Question: I'm using jqgrid 4.4.4, and I seem to have come across a problem.
By removing scroll:true, the data did not double as it previously were.
When the data exceeds the height of the jqgrid, a scroll bar appears. But the scrollbar overlaps the data as shown on the picture.

I have tried both autowidth:true, scrollOffset, defining a pixel width ++, but nothing seems to work.
I'm working on a fairly huge project, and I love working with jqgrid. But I see it as a necessity to make these problems obsolete.
Code:
'''
var grid = $("#table").jqGrid(
{
datatype: "local",
height: "auto",
width: 1000,
scroll: true,
colNames:['','1992','1997','2002','2007',
'2012','2017','2022','2027','2032','2037'],
colModel: [{name:'Name',index:'Name', align: 'left'},
{name:'Col0',index:'Col0'},{name:'Col1',index:'Col1'}
{name:'Col2',index:'Col2'},{name:'Col3',index:'Col3'},
{name:'Col4',index:'Col4'},{name:'Col5',index:'Col5'},
{name:'Col6',index:'Col6'},{name:'Col7',index:'Col7'},
{name:'Col8',index:'Col8'},{name:'Col9',index:'Col9'}],
multiselect: true,
caption: "Table",
shrinkToFit: true,
data: [{ Name: 'County1', Col0: '11 273', Col1: '11 431',
Col2: '12 515', Col3: '13 414', Col4: '15 143',
Col5: '16 852', Col6: '18 362', Col7: '19 698',
Col8: '20 821', Col9: '21 734' },
{ Name: 'County2', Col0: '22 530', Col1: '24 457',
Col2: '25 763', Col3: '27 247', Col4: '28 970',
Col5: '31 135', Col6: '32 977', Col7: '34 649',
Col8: '36 020', Col9: '37 158' },
{ Name: 'County3', Col0: '11 909', Col1: '12 734',
Col2: '14 037', Col3: '14 873', Col4: '17 284',
Col5: '20 083', Col6: '22 877', Col7: '25 603',
Col8: '28 064', Col9: '30 210' },
{ Name: 'County4', Col0: '10 465', Col1: '12 165',
Col2: '12 962', Col3: '13 890', Col4: '15 154',
Col5: '16 293', Col6: '17 284', Col7: '18 174',
Col8: '18 897', Col9: '19 446' },
{ Name: 'County5', Col0: '13 300', Col1: '14 350',
Col2: '15 777', Col3: '16 791', Col4: '17 809',
Col5: '18 971', Col6: '19 931', Col7: '20 785',
Col8: '21 452', Col9: '21 930' }]
//hiddengrid: true
}
);
CSS:
.ui-jqgrid-bdiv {
max-height:300px;
}
'''
JSFiddle that describes my problem:
<URL>
JSFiddle that shows exactly what I want: <URL> . However, I want the jqgrid height to be set to "auto", not a definite height.
A huge thanks to Oleg for helping me out.
The behaviour of the vertical scrollbar is different if you set a height of the jqgrid, and when you define it to be height:"auto".
This is what I ended up doing:
If there is a scroll bar visible, I first call setGridWidth to reduce the width of the grid with shrink parameter set to true. The width takes into account that there needs to be a space for the vertical scrollbar. Then I call setGridWidth one more time with shrink parameter set to false to restore the previous width of the grid.
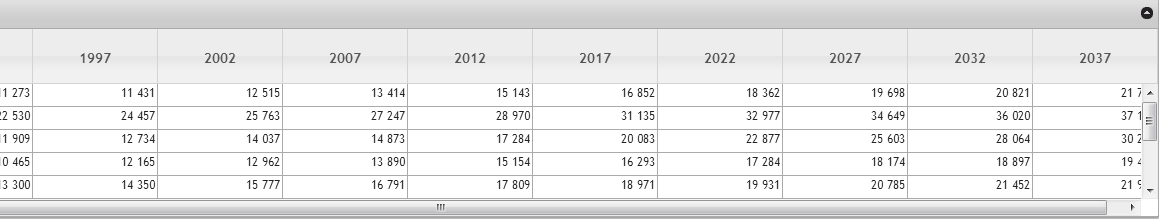
Answer: If I correctly understand what you want to do you should do the following
1) change HTML code to the following
'''
<div id="foo">A top div</div>
<div class="myGridDiv">
<table id="grid"></table>
</div>
'''
where CSS on the div are defined with 'position: absolute':
'''
.myGridDiv { position: absolute; bottom: 10px;}
'''
2) Change JavaScript code to
'''
var numberTemplate = {width: 60, formatter: "integer",
formatoptions: {thousandsSeparator: " "}, sorttype: "integer"};
$("#grid").jqGrid({
datatype: "local",
height: "auto",
hiddengrid: true,
gridview: true, // to improve performance
rowNum: 10000, // to have no local paging
colNames: ['', '1992', '1997', '2002', '2007', '2012', '2017', '2022', '2027',
'2032', '2037'],
colModel: [
{name:'Name', width: 80, key: true},
{name:'Col0', template: numberTemplate},
{name:'Col1', template: numberTemplate},
{name:'Col2', template: numberTemplate},
{name:'Col3', template: numberTemplate},
{name:'Col4', template: numberTemplate},
{name:'Col5', template: numberTemplate},
{name:'Col6', template: numberTemplate},
{name:'Col7', template: numberTemplate},
{name:'Col8', template: numberTemplate},
{name:'Col9', template: numberTemplate}
],
caption: "Stack Overflow Example",
data: [
{ Name: 'County1', Col0: 11273, Col1: 11431, Col2: 12515, Col3: 13414,
Col4: 15143, Col5: 16852, Col6: 18362, Col7: 19698, Col8: 20821,
Col9: 21734 },
{ Name: 'County2', Col0: 22530, Col1: 24457, Col2: 25763, Col3: 27247,
Col4: 28970, Col5: 31135, Col6: 32977, Col7: 34649, Col8: 36020,
Col9: 37158 },
{ Name: 'County3', Col0: 11909, Col1: 12734, Col2: 14037, Col3: 14873,
Col4: 17284, Col5: 20083, Col6: 22877, Col7: 25603, Col8: 28064,
Col9: 30210 },
{ Name: 'County4', Col0: 10465, Col1: 12165, Col2: 12962, Col3: 13890,
Col4: 15154, Col5: 16293, Col6: 17284, Col7: 18174, Col8: 18897,
Col9: 19446 },
{ Name: 'County5', Col0: 13300, Col1: 14350, Col2: 15777, Col3: 16791,
Col4: 17809, Col5: 18971, Col6: 19931, Col7: 20785, Col8: 21452,
Col9: 21930 }
]
});
'''
See the modified fiddler demo <URL>
: I am not sure that I understand correctly the problem with scrolling. I hope that <URL> solve the problem. I used in the demo the following CSS:
'''
.ui-jqgrid .ui-jqgrid-bdiv {
max-height: 100px;
overflow-x: hidden;
}
'''